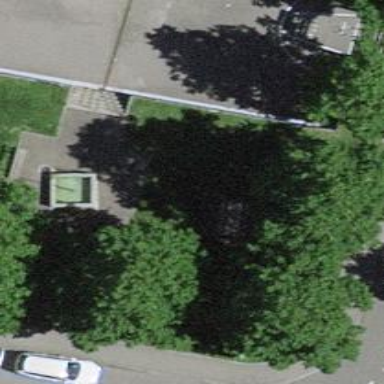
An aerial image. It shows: Picnic table located in leisure land area.